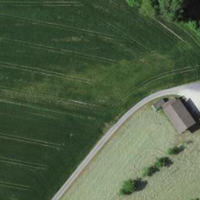
EUNIS habitat code: 52
Species observed at this site:
Accipiter nisus